Question: The Inception v3 model is shown in this image:

The image is from this blog-post:
<URL>
It seems that there are two Softmax classification outputs. Why is that?
Which one is used in the TensorFlow example as the output tensor with the name 'softmax:0' in this file?
<URL>
The academic paper for the Inception v3 model doesn't seem to have this image of the Inception model:
<URL>
I'm trying to understand why there are these two branches of the network with seemingly two different softmax-outputs.
Thanks for any clarification!
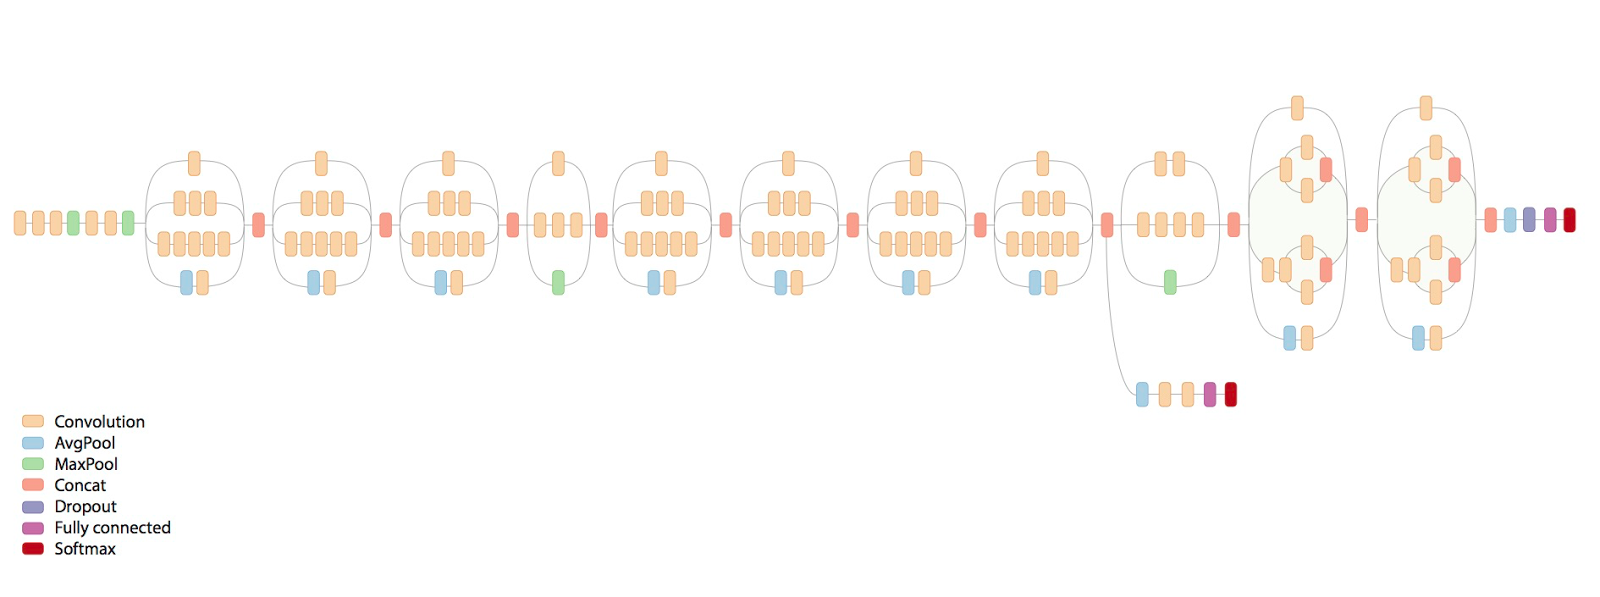
Answer: Section 4 of the <URL> you cite is about . These are classifiers added to the lower levels of the network, that improve training by mitigating the vanishing gradients problem and speedup convergence. For running inference on a trained network, you should use the main classifier, called 'softmax:0' in the model, and the auxiliary classifier, called 'auxiliary_softmax:0'.